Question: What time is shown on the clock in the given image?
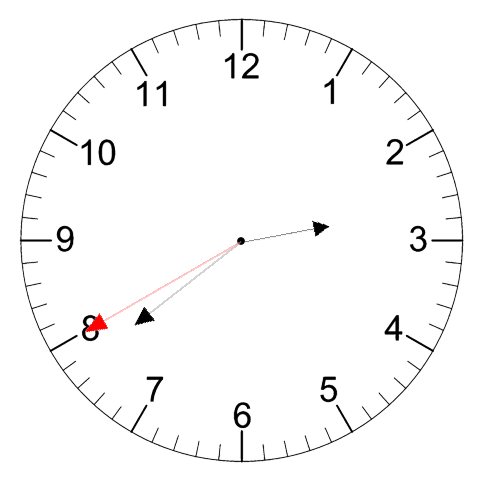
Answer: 02:38:40